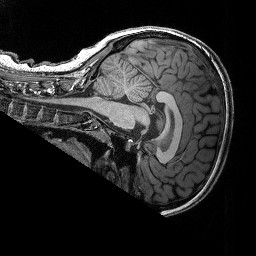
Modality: T1w
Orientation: sagittal
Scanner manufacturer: siemens
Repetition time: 2.25 s
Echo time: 0.00418 s